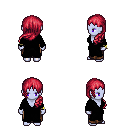
a pixel art fantasy rpg character, female body template, dark elf, purple skin, black robe, robe skirt, ruby red left-swept hairstyle, bracelets, four views (front, back, left, right), 2x2 character sprite sheet, small pixel art, hard edges, no anti-aliasing